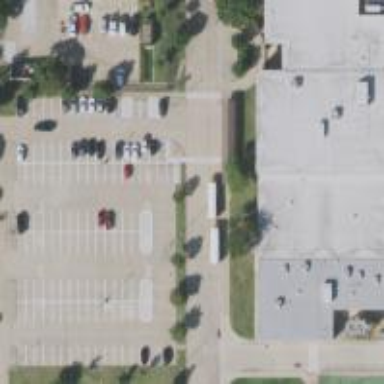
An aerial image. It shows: Parking space is available.